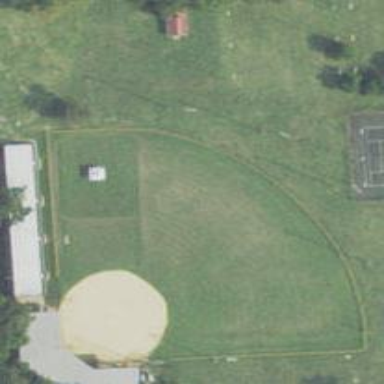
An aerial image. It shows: Baseball pitch for leisure land.